Interaction volume radius: 5 \u00c5
Interaction volume height: 15 \u00c5
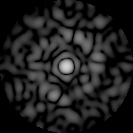
Disorder parameter: 0.8503